Question: I am viewing PDF into iframe. It works fine. But some of the client don't able to see it in IE. They get it as download option.
How can I identify if browser has pdf viewer or not and prompt user that he hasn't pdf viewer?
Note: I am using asp.net mvc 5 (c#).
<URL> And that's wrong thing.
I applied this code by getting help from <URL>.
But I don't know how to check in IE that it has pdf viewer or not.
For IE, I'm getting following error though there is pdf viewer is there:

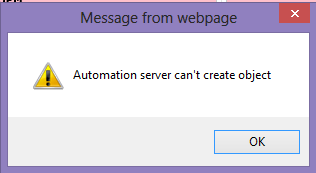
Answer: I tried following solution by taken help from <URL>, which helps for any pdf viewer in chrome and mozilla
'''
var getAcrobatInfo = function () {
var getBrowserName = function () {
return this.name = this.name || function () {
var userAgent = navigator ? navigator.userAgent.toLowerCase() : "other";
if (userAgent.indexOf("chrome") > -1) { return "chrome"; }
else if (userAgent.indexOf("safari") > -1) { return "safari"; }
else if (userAgent.indexOf("msie") > -1 || userAgent.indexOf("trident") > -1) { return "ie"; }
else if (userAgent.indexOf("firefox") > -1) { return "firefox";}
return userAgent;
}();
};
var getActiveXObject = function (name) {
try { return new ActiveXObject(name); } catch (e) { }
};
var getNavigatorPlugin = function (name) {
try {
for (key in navigator.plugins) {
var plugin = navigator.plugins[key];
if (plugin.name.toLowerCase().indexOf(name) > -1) { return plugin; }
}
} catch (e) {
}
};
var getPDFPlugin = function () {
return this.plugin = this.plugin || function () {
if (getBrowserName() == 'ie') {
return getActiveXObject('AcroPDF.PDF') || getActiveXObject('PDF.PdfCtrl');
}
else {
return getNavigatorPlugin('adobe acrobat') || getNavigatorPlugin('pdf') || getNavigatorPlugin('foxit reader'); // works for all plugins which has word like 'adobe acrobat', 'pdf' and 'foxit reader'.
}
}();
};
var isAcrobatInstalled = function () {
return !!getPDFPlugin();
};
var getAcrobatVersion = function () {
try {
var plugin = getPDFPlugin();
if (getBrowserName() == 'ie') {
var versions = plugin.GetVersions().split(',');
var latest = versions[0].split('=');
return parseFloat(latest[1]);
}
if (plugin.version) return parseInt(plugin.version);
return plugin.name
}
catch (e) {
return null;
}
};
return {
browser: getBrowserName(), // Return browser name
acrobat: isAcrobatInstalled() ? true : false, // return pdf viewer is enabled or not
acrobatVersion: getAcrobatVersion() // reurn acrobat version for browser
};
}
'''
And I got following error for IE, Though I have pdf viewer installed in my browser.:

Then I solved it by <URL>.
Then I add new condition for IE 11 'trident' and now it works fine. Also I added option to check for 'foxit reader'. you can add another pdf reader name also in or condition.